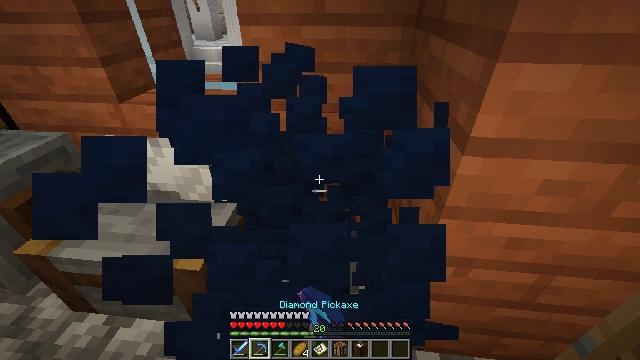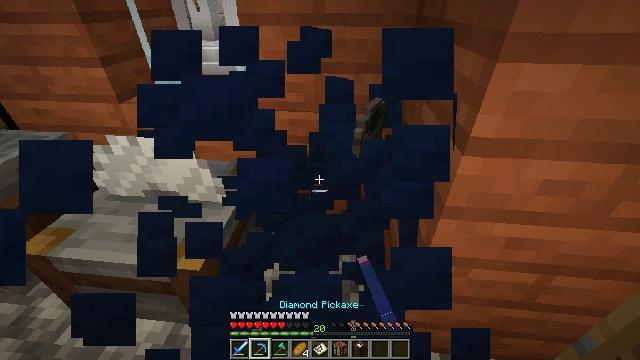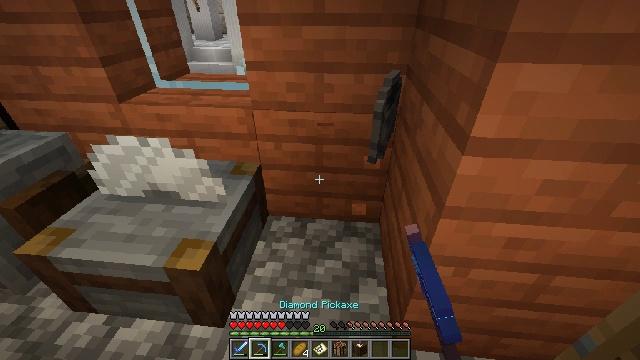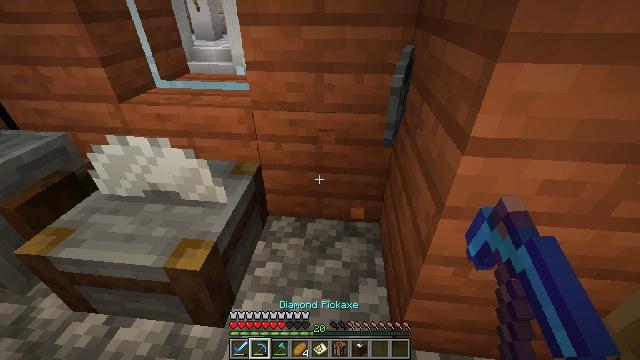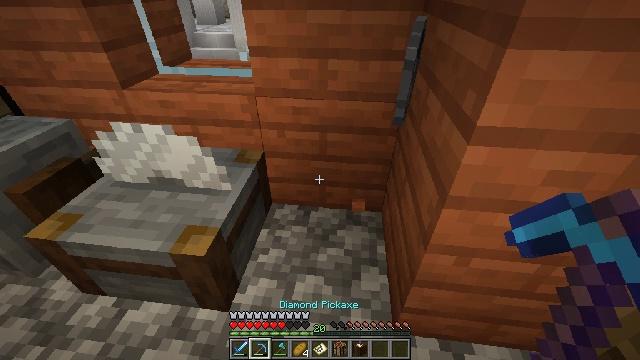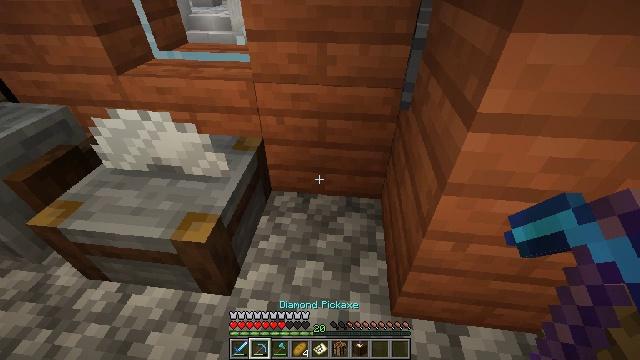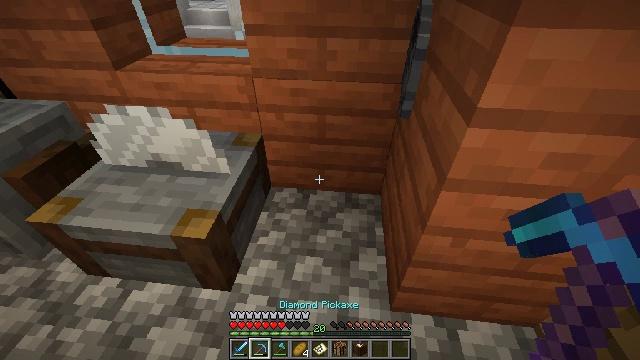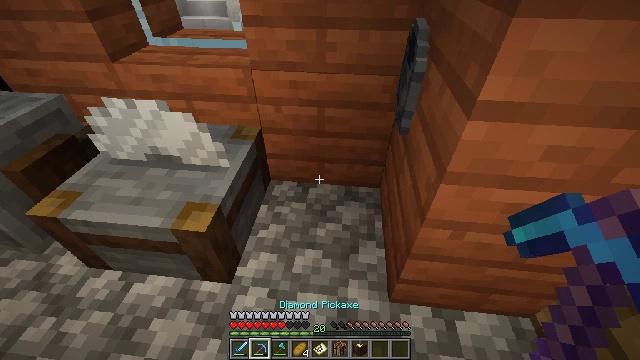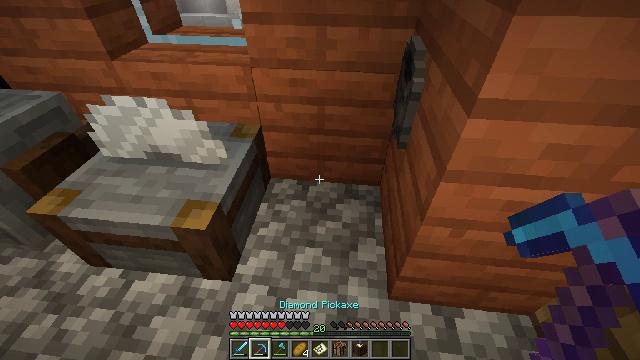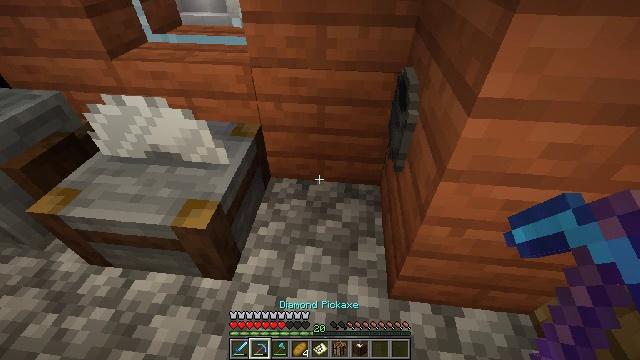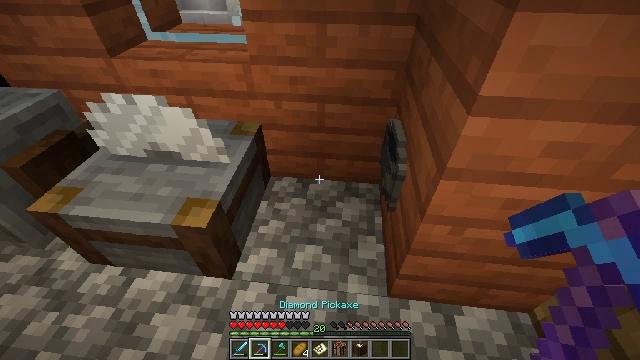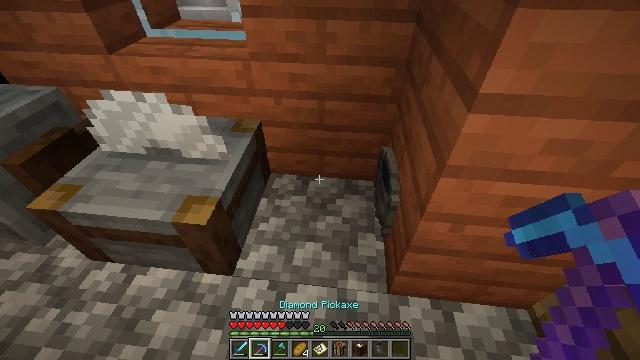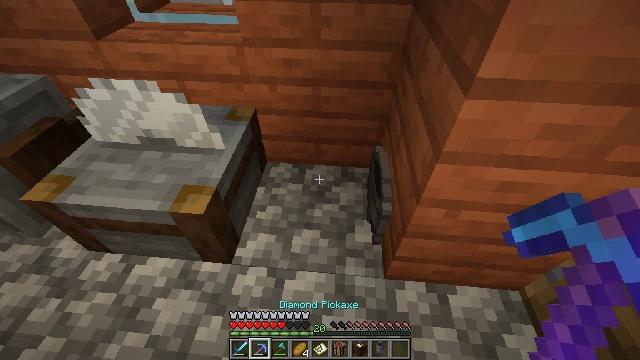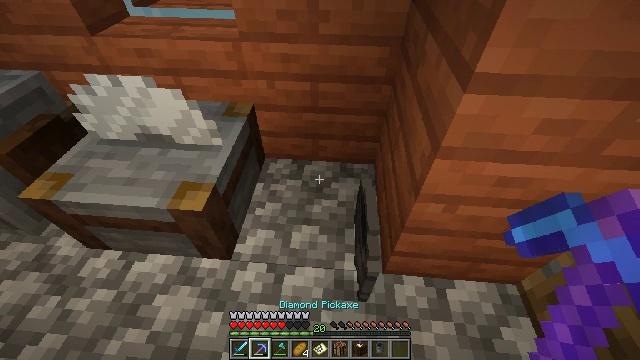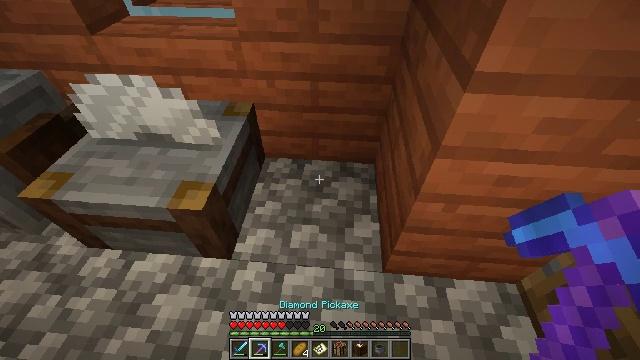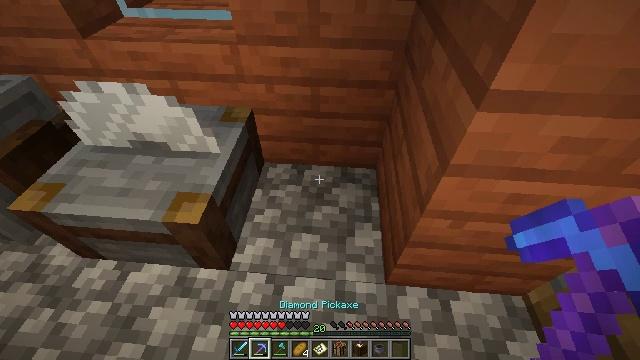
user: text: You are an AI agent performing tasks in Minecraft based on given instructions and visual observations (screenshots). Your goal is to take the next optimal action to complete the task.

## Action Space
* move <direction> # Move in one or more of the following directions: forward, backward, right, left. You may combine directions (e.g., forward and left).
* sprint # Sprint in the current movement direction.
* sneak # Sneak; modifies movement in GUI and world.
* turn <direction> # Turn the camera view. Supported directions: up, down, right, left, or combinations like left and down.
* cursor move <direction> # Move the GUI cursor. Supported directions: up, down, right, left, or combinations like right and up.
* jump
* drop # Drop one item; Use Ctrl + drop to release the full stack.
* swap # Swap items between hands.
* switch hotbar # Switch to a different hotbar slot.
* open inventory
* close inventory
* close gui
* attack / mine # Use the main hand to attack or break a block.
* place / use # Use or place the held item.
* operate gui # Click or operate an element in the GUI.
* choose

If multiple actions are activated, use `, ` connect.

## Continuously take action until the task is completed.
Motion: motion action
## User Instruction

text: Recycle the grindstone by mining it.
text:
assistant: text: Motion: no_op
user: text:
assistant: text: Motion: no_op
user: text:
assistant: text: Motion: no_op
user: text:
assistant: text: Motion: turn down
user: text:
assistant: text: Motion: turn down
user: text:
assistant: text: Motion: no_op
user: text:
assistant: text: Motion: turn down
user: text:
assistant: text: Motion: no_op
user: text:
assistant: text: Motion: no_op
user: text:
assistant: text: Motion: no_op
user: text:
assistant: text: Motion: no_op
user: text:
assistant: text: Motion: turn right and down
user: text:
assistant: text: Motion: no_op
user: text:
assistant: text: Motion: no_op
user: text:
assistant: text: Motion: move forward
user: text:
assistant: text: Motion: move forward, turn down
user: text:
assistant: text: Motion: move forward, turn down
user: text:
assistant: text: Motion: no_op
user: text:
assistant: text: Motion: no_op
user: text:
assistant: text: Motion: no_op
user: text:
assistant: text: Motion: turn up
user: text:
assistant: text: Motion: turn left and up
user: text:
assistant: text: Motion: turn left and up
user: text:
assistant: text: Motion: turn left and up
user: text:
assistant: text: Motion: turn left
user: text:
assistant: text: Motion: turn left
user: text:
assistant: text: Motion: no_op
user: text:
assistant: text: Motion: no_op
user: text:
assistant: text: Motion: turn left and up
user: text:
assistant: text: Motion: turn left and up